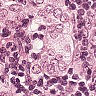
Metastatic tissue present: yes